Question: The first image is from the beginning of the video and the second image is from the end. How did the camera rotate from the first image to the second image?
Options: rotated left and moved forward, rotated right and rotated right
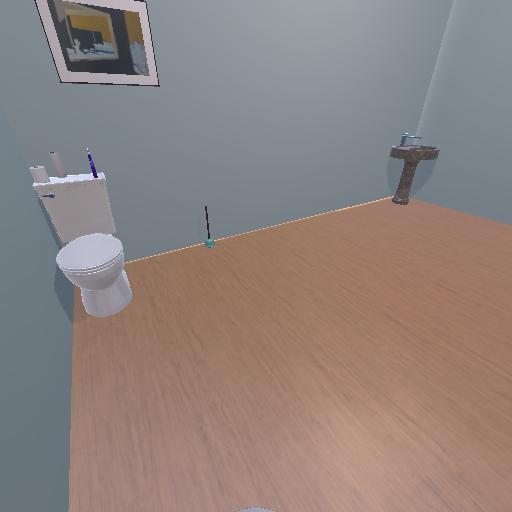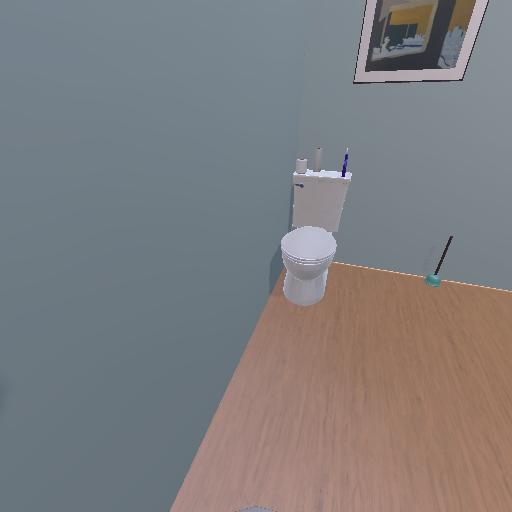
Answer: rotated left and moved forward